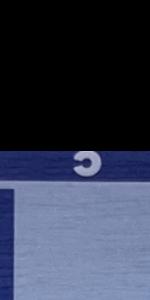
Label: Empty